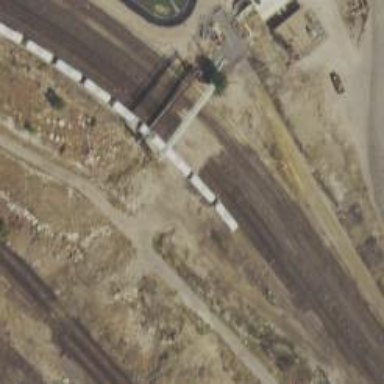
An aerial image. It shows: Railway yard.